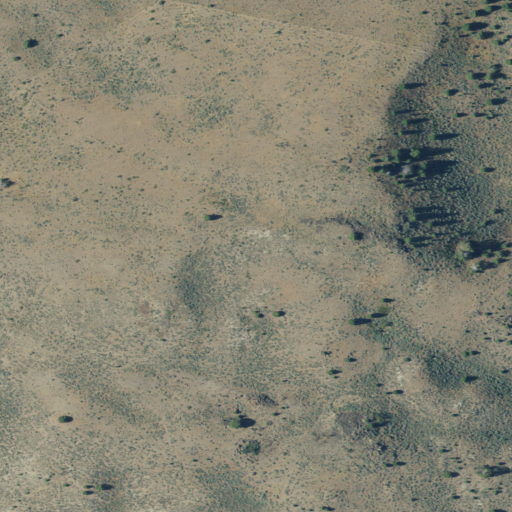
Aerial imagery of mountain in Oregon named Agency Mountain containing only shrub